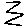
Label: zigzag